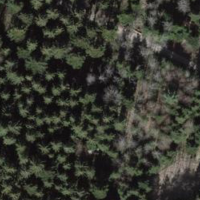
EUNIS habitat code: 44
Species observed at this site:
Platanthera bifolia